二年级 · 图论
两只小动物看到的图形是一样的? ( )
(1)

(2)

(3)

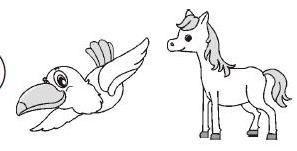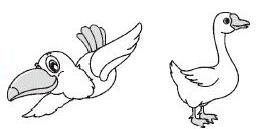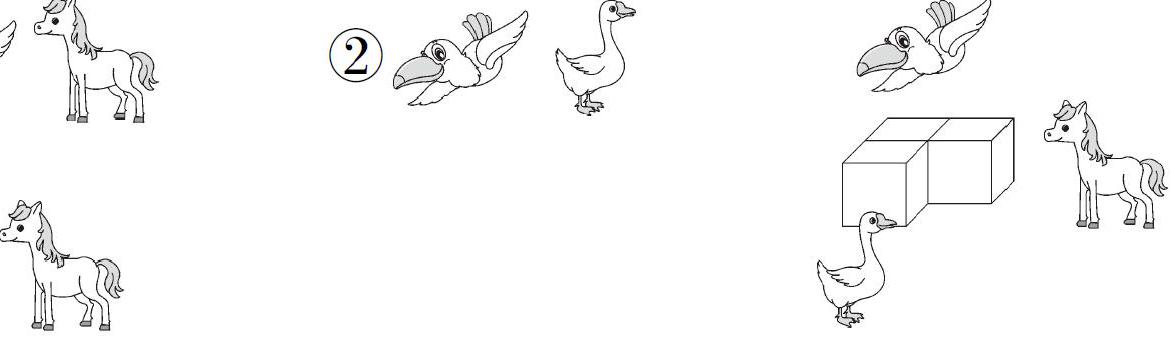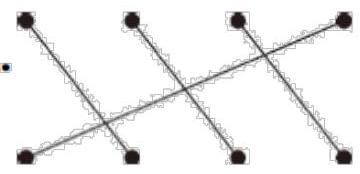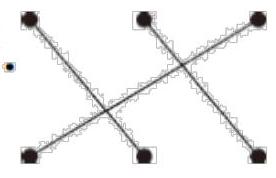
答案: 3)

10.详解_

11.详解_

12.详解_(1) $(\sqrt{ })(\quad)$  (2) $(\quad)(V)$  $(3)(\sqrt{ })(\quad)$

13.详解_南 北西东